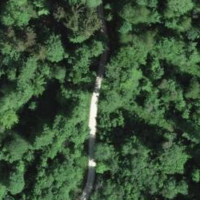
EUNIS habitat code: 41
Species observed at this site:
Lathyrus vernus